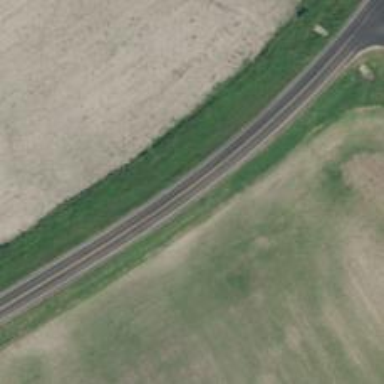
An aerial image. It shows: Secondary road.